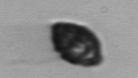
Label: Kryptoperidinium_triquetrum